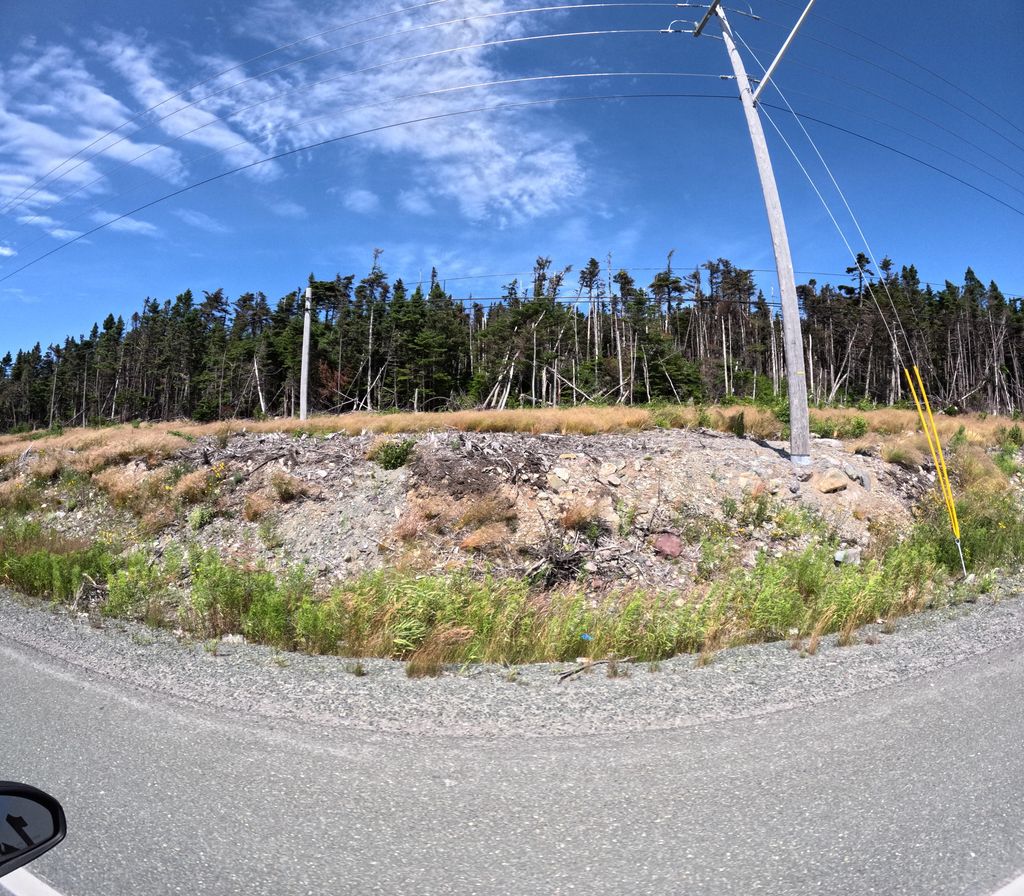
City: st_johns